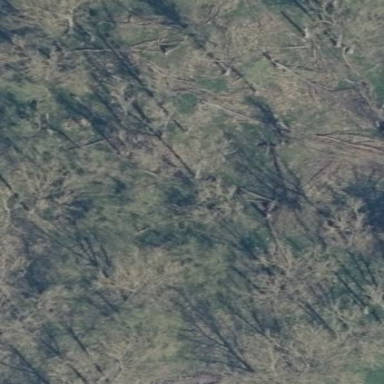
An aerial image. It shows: Forest area.